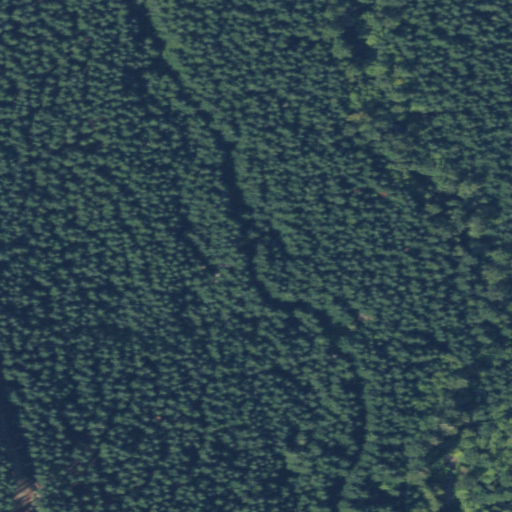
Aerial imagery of valley in Washington named Copper Canyon containing evergreen forest and mixed forest